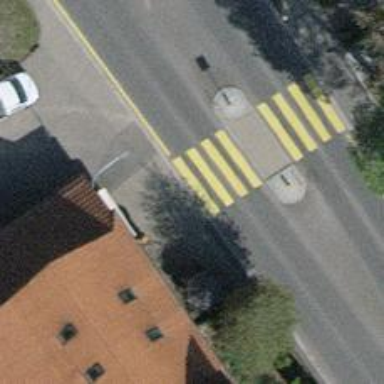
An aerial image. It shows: Kerb serving as barrier.